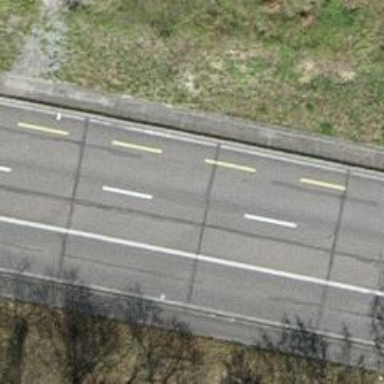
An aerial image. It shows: Primary highway with asphalt surface. There is lane designated for cycling on the left side.